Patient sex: F
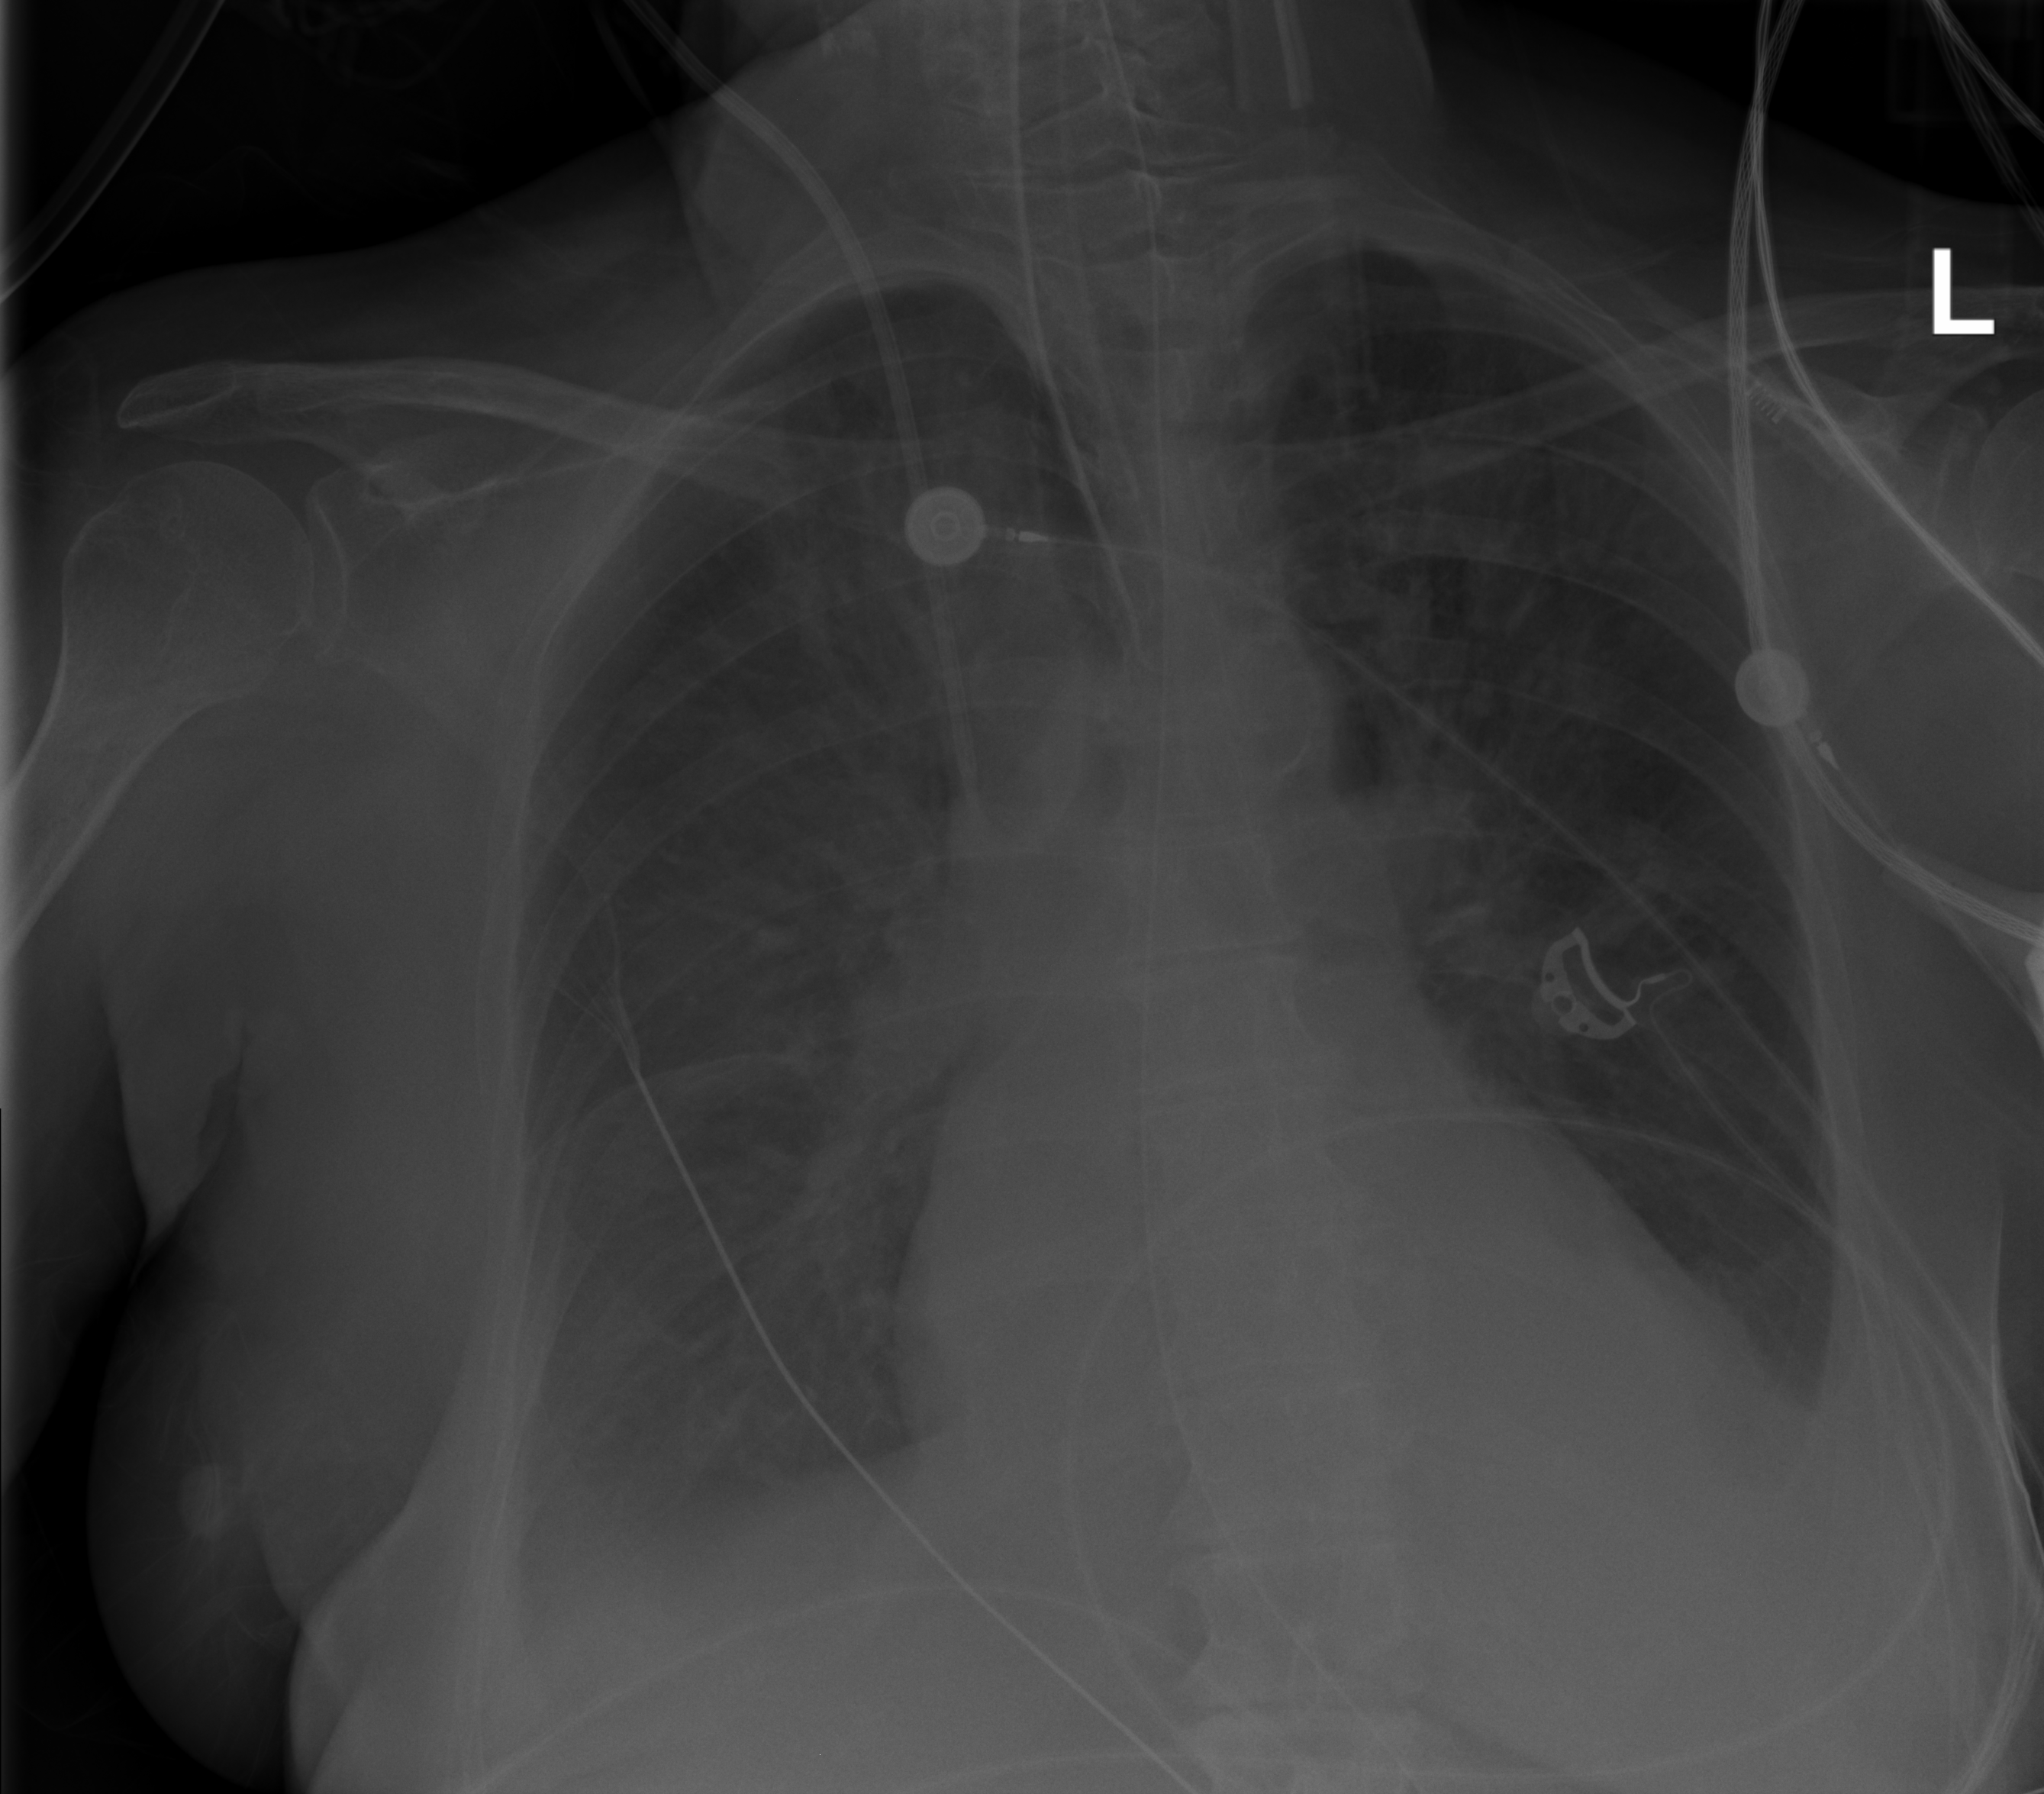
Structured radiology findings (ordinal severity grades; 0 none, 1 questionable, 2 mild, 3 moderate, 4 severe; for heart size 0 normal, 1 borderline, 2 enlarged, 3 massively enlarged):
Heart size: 2
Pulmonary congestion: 2
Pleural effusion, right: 2
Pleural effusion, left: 2
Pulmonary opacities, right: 3
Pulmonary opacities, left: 2
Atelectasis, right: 2
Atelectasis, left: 2